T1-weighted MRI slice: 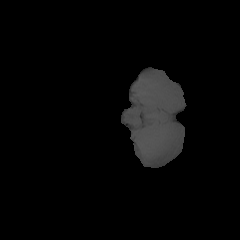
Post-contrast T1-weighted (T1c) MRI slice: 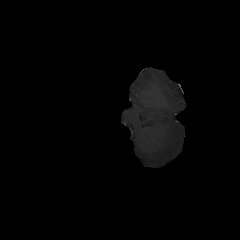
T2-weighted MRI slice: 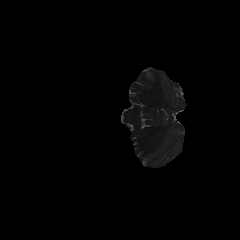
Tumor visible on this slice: no